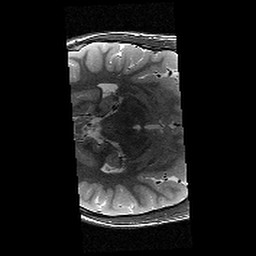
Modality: T2w
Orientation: axial
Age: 12
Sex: male
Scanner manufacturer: siemens
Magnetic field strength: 3 T
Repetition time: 9.23 s
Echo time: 0.067 s